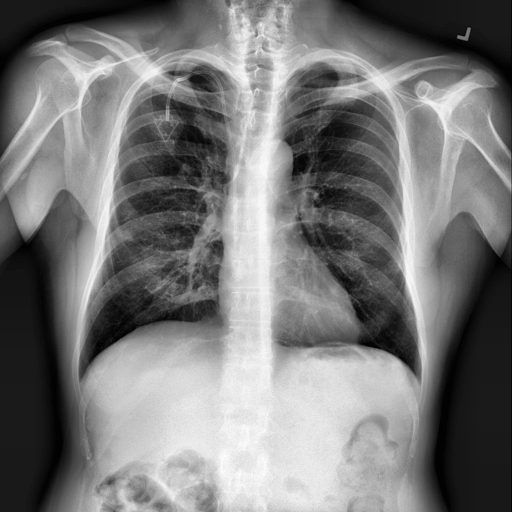
Finding: NORMAL